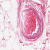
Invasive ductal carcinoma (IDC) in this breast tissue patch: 0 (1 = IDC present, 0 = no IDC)